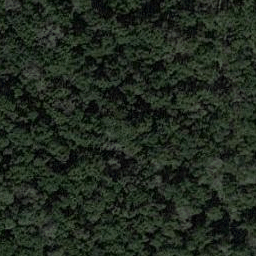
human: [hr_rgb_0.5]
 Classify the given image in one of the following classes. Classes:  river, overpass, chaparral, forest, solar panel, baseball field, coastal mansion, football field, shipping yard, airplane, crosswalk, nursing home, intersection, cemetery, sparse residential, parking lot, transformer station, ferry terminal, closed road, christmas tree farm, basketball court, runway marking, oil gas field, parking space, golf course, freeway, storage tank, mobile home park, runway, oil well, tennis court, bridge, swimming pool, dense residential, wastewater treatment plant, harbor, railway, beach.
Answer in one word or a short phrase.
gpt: forest